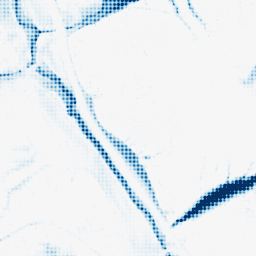
Category: morphological
Decomposition family: morphological_ellipse
Decomposition parameters: operation: closing
width: 30
height: 20
Upsampling method: sinc_blackman
Upsampling parameters: scale: 8
kernel_size: 8
Upsampling scale: 8